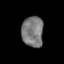
Tissue: prostate
Cell type: T cells
Senescence score: 0.3252
Nuclear area (px): 644
Mean DAPI intensity: 122.368